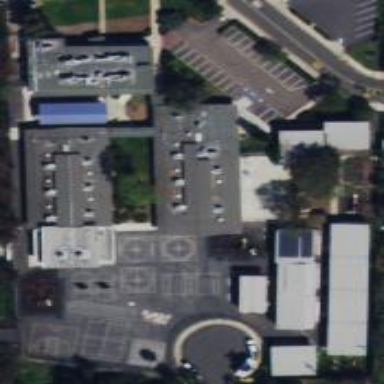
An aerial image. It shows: School.